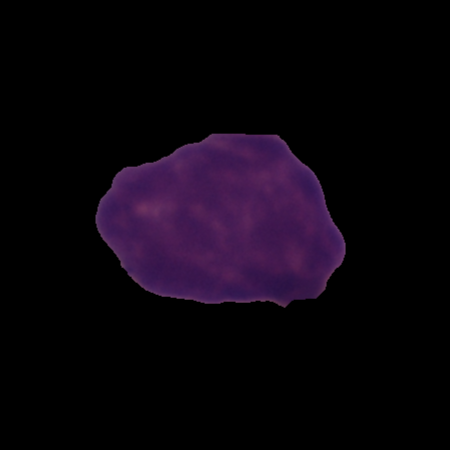
Label: cancer